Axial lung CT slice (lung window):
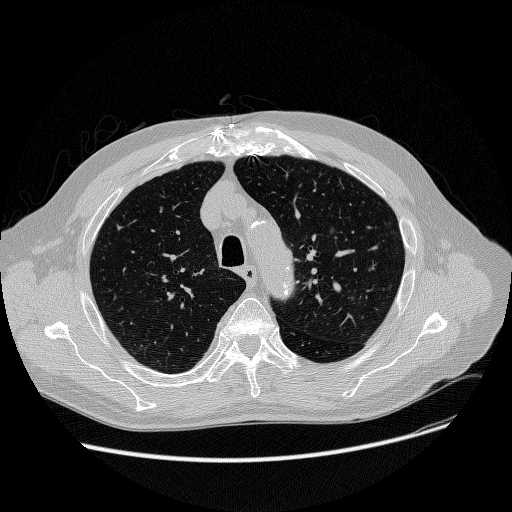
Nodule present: yes
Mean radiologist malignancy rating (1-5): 2.333